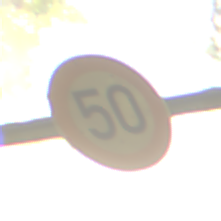
Verkehrszeichen: Geschwindigkeit50
Umgebung: Outdoor, Nature
Tageszeit: SunriseSunset
Wetter: PartlyCloudy
Licht: Natural
Jahreszeit: NotSpecified
Kontrast: HighContrast